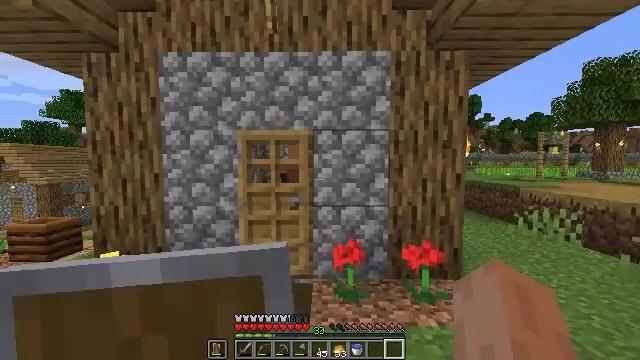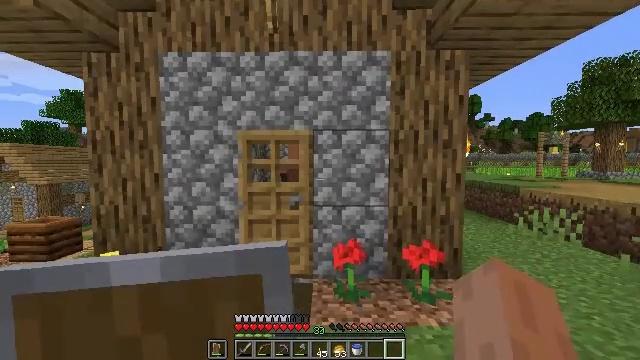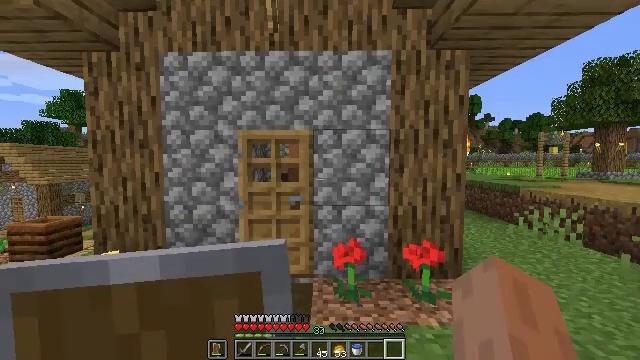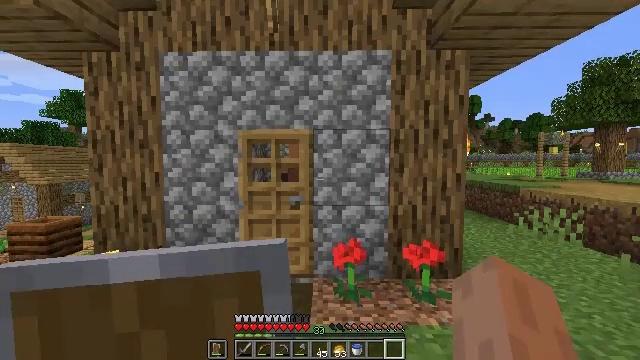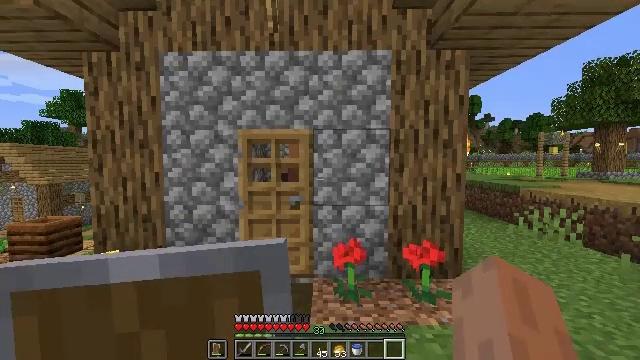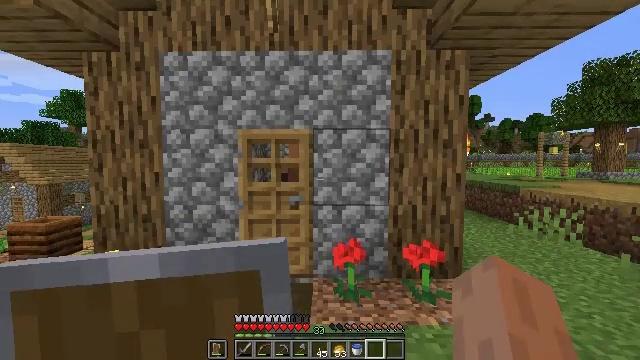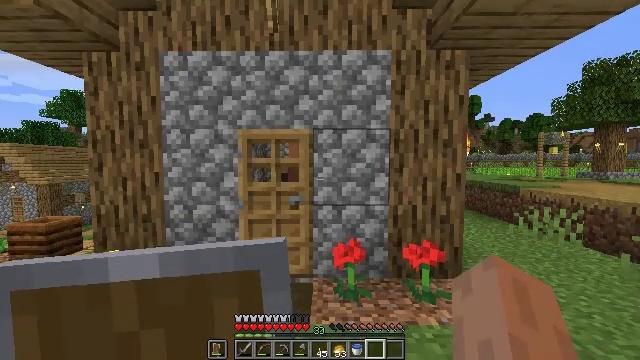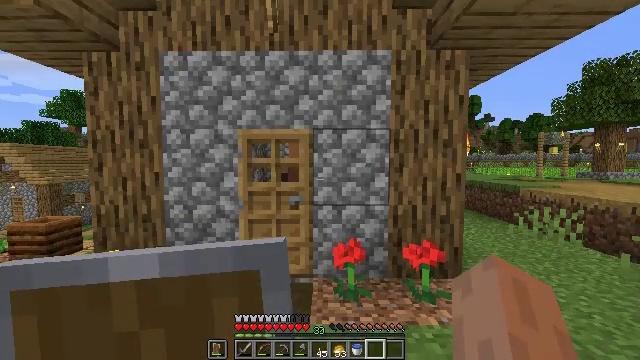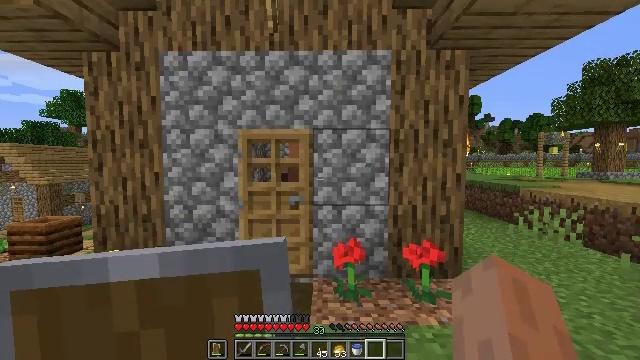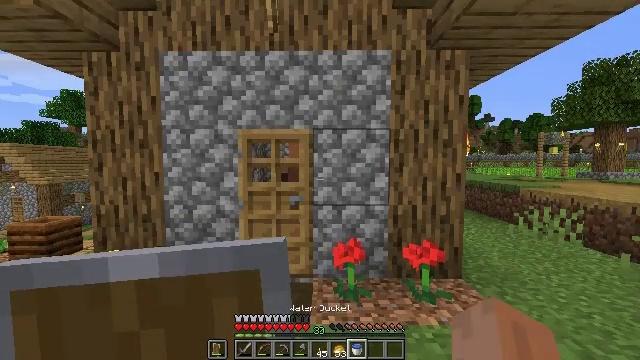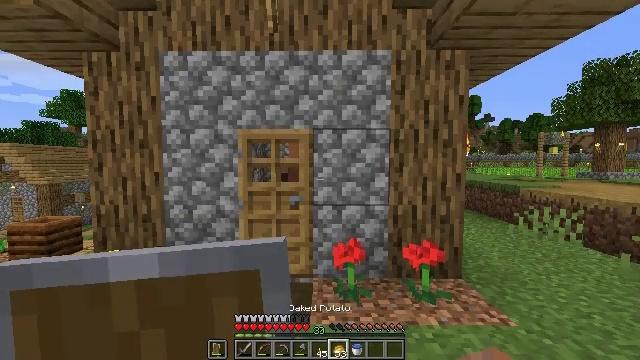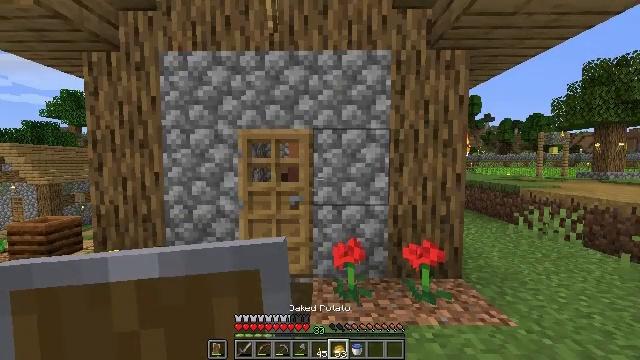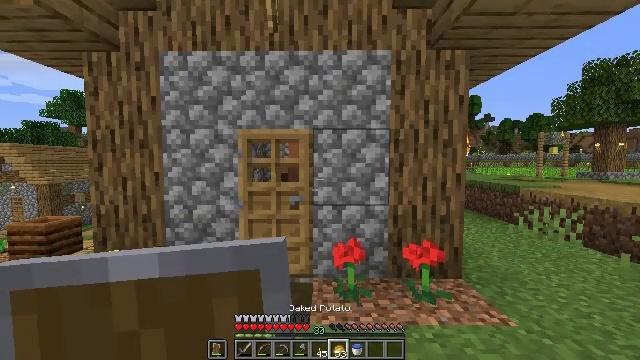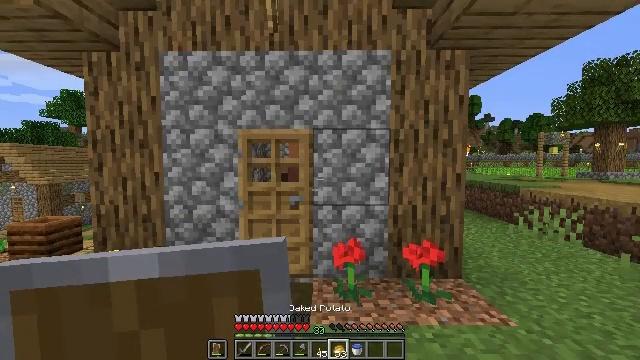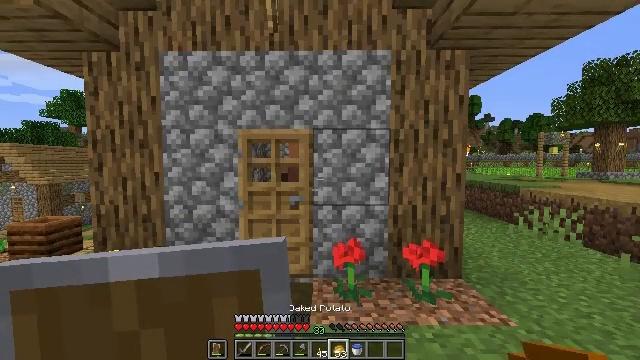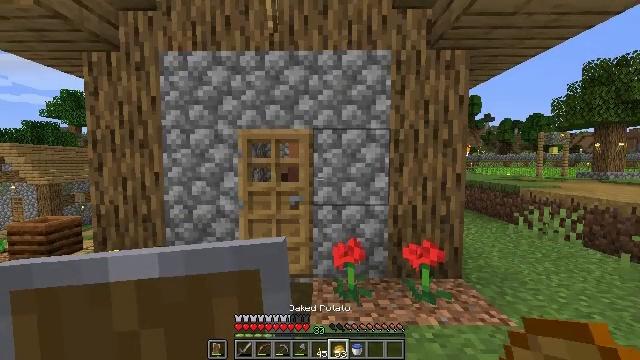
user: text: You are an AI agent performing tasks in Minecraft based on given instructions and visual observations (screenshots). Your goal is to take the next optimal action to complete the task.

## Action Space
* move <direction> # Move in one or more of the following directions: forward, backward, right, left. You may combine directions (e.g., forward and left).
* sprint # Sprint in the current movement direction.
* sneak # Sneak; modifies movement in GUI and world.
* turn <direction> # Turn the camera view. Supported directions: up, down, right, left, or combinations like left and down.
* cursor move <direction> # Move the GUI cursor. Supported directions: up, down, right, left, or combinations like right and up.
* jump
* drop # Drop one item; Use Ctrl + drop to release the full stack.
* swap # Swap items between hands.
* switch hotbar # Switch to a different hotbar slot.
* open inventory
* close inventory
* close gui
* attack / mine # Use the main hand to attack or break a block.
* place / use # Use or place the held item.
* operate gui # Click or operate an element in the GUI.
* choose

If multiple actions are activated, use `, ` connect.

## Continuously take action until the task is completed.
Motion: motion action
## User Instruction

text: Mine potatoes from the farmland.
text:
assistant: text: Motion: no_op
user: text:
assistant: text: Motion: no_op
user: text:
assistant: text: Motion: no_op
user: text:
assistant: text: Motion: no_op
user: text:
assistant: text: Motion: no_op
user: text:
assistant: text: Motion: no_op
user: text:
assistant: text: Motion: no_op
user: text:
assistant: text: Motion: no_op
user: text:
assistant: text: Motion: no_op
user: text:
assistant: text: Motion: no_op
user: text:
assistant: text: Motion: no_op
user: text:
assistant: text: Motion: no_op
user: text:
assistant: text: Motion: no_op
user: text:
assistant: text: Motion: no_op
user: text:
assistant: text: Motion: no_op
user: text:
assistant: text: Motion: no_op
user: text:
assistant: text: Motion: no_op
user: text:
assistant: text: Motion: no_op
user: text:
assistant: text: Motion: turn left and down
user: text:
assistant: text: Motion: turn left and down
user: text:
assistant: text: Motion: turn left and down
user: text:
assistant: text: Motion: turn left and up
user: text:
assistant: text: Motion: turn left and up
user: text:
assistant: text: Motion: move forward, turn left and up
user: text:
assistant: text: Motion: move forward, turn left and up
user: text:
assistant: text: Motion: move forward, turn left
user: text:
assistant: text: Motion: move forward, sprint, turn left and down
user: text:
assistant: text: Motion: move forward, sprint, turn left
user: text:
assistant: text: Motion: move forward
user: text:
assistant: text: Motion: move forward